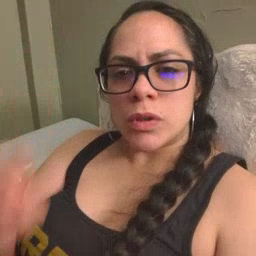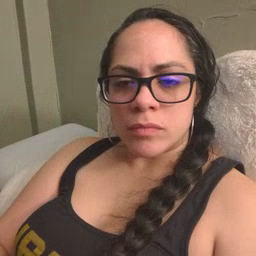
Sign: blue